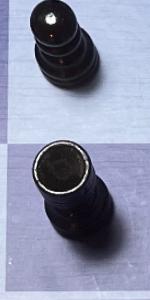
Label: Rook_Black